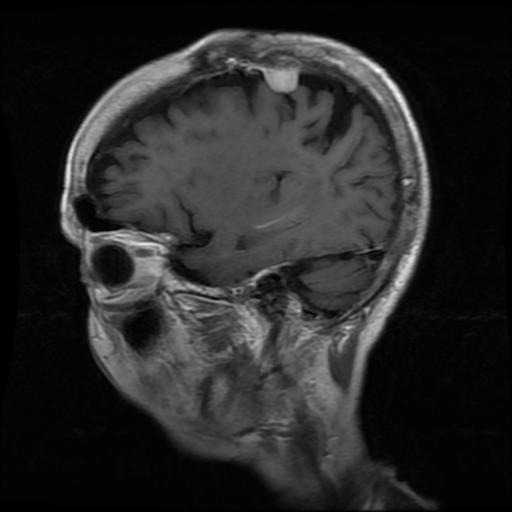
Label: meningioma